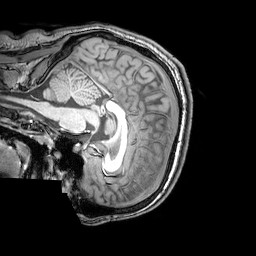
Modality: T1w
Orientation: sagittal
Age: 23
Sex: male
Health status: healthy
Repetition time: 0.081 s
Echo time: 0.037 s